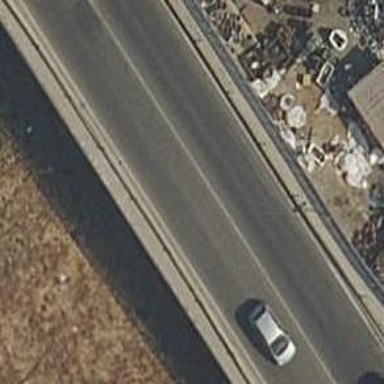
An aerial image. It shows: Sidewalk on bridge with paving stones surface.